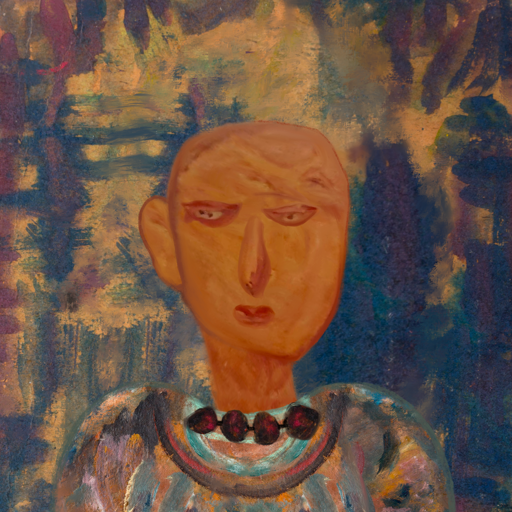
Background: InTheSun, Head And Neck Front: Pious_Lady, Face Front: Pious_Lady, Bust: Boggyland, Hair Front: Blank, Head Accessory: Blank, Second Necklace: Blank, Necklace: Mosgoul, Baby: Blank